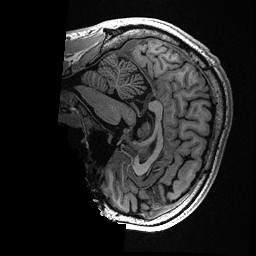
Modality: T1w
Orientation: sagittal
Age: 30
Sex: male
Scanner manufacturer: ge
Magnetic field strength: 3 T
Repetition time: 0.006952 s
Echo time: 0.00292 s